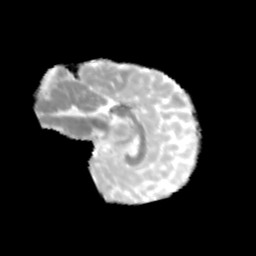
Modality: MD
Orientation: sagittal
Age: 10
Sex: male
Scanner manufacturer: siemens
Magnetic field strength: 3 T
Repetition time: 3.8 s
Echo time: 0.07 s